Question: I am trying to install and use sweetalert2 in Tampermonkey but I am getting:
> Swal is undefined
in the console.
I tried to use '@require' and '/* globals Swal */' but it didn't work.

'''
// ==UserScript==
// @name Quizlet Explanations Get Answer
// @namespace http://tampermonkey.net/
// @version 0.1
// @description try to take over the world!
// @author You
// @match https://quizlet.com/explanations/questions/*
// @icon https://www.google.com/s2/favicons?sz=64&domain=quizlet.com
// @require https://cdn.jsdelivr.net/npm/sweetalert2@11.6.16/dist/sweetalert2.all.min.js
// @grant none
// ==/UserScript==
/* global Swal */
window.onload = function() {
Swal.fire(
'Good job!',
'You clicked the button!',
'success'
);
}
'''
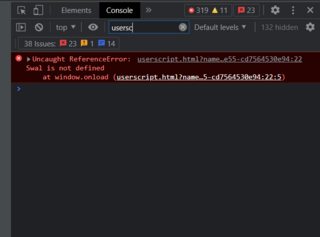
Answer: '''
<!DOCTYPE html>
<html lang="en">
<head>
<meta charset="UTF-8">
<meta http-equiv="X-UA-Compatible" content="IE=edge">
<meta name="viewport" content="width=device-width, initial-scale=1.0">
<title>sweetalert2 example</title>
</head>
<body>
<script>
window.onload = function() {
Swal.fire({
title: 'Good job!',
text: 'You clicked the button!',
type: 'success',
});
}
</script>
<script src="https://cdn.jsdelivr.net/npm/sweetalert2@11"></script>
</body>
</html>
'''
Link it to this URL instead <URL>
'''
// @require https://cdn.jsdelivr.net/npm/sweetalert2@11
'''
As <URL> you need to:
> by adding '// @unwrap' to the headers
and leave it empty.
'''
// @unwrap
'''
Then call your modal like this:
'''
/* global Swal */
window.onload = function() {
Swal.fire({
title: 'Good job!',
text: 'You clicked the button!',
type: 'success',
});
}
'''
I hope this helps!